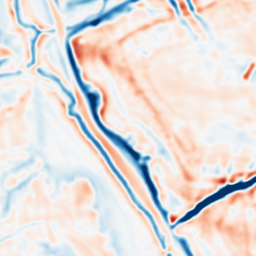
Category: multiscale
Decomposition family: dog_multiscale
Decomposition parameters: sigma_ratio: 1.4
n_scales: 3
base_sigma: 2
Upsampling method: bspline
Upsampling parameters: scale: 8
Upsampling scale: 8